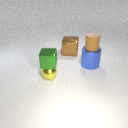
large blue metal cylinder below small brown rubber cylinder